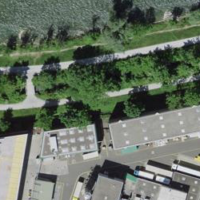
EUNIS habitat code: 53
Species observed at this site:
Arum maculatum
Prunus avium
Prunus padus